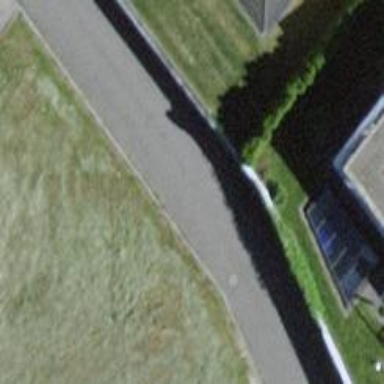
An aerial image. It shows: Paved residential road without sidewalk.